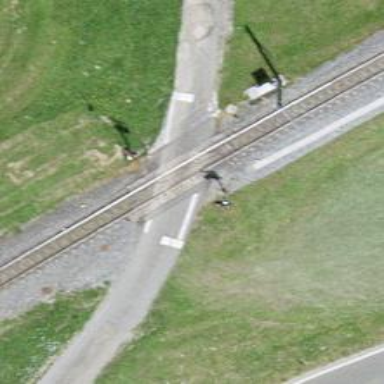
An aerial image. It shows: Level crossing along the railway.